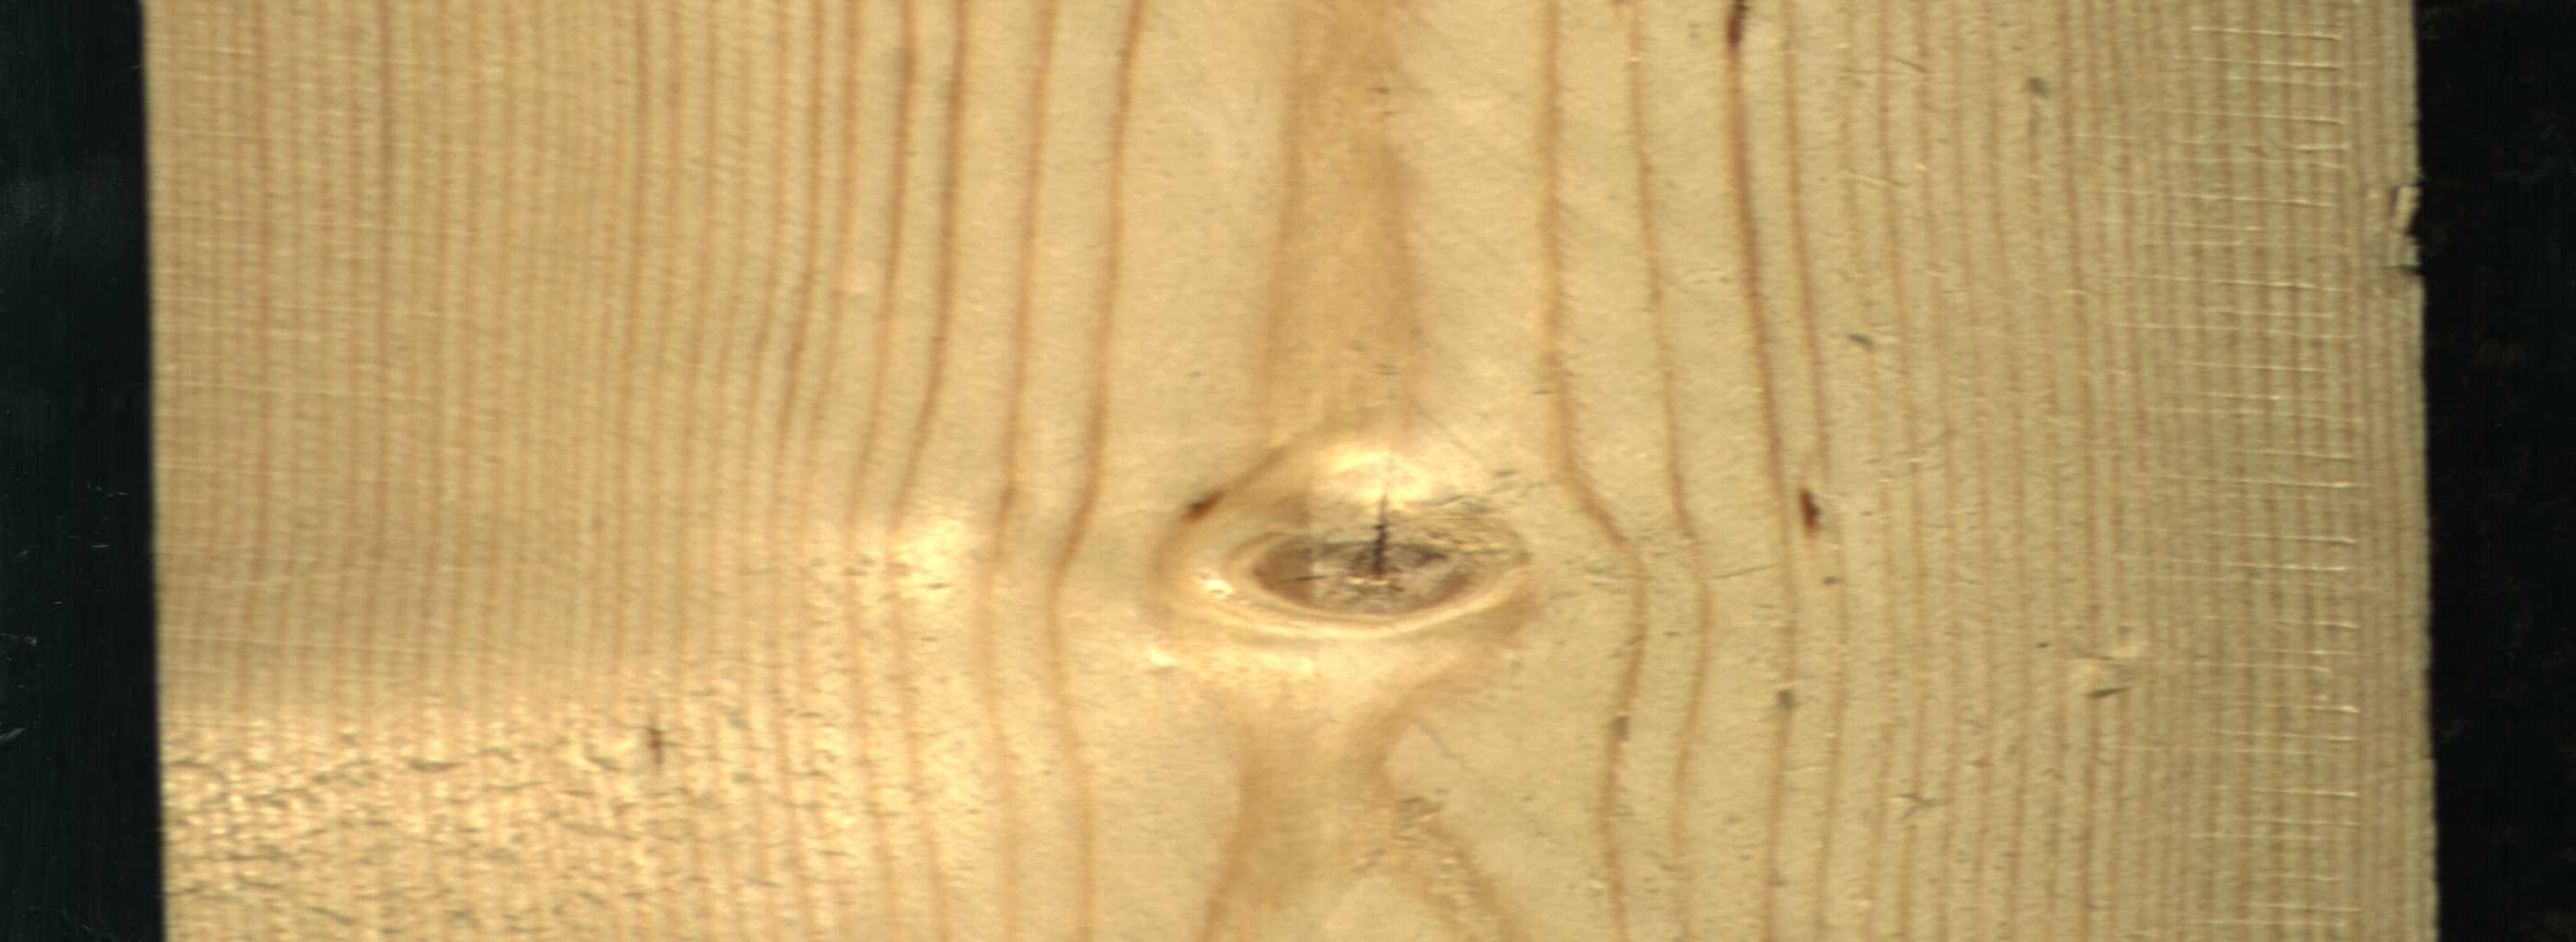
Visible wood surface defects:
resin
resin
knot_with_crack